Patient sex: M
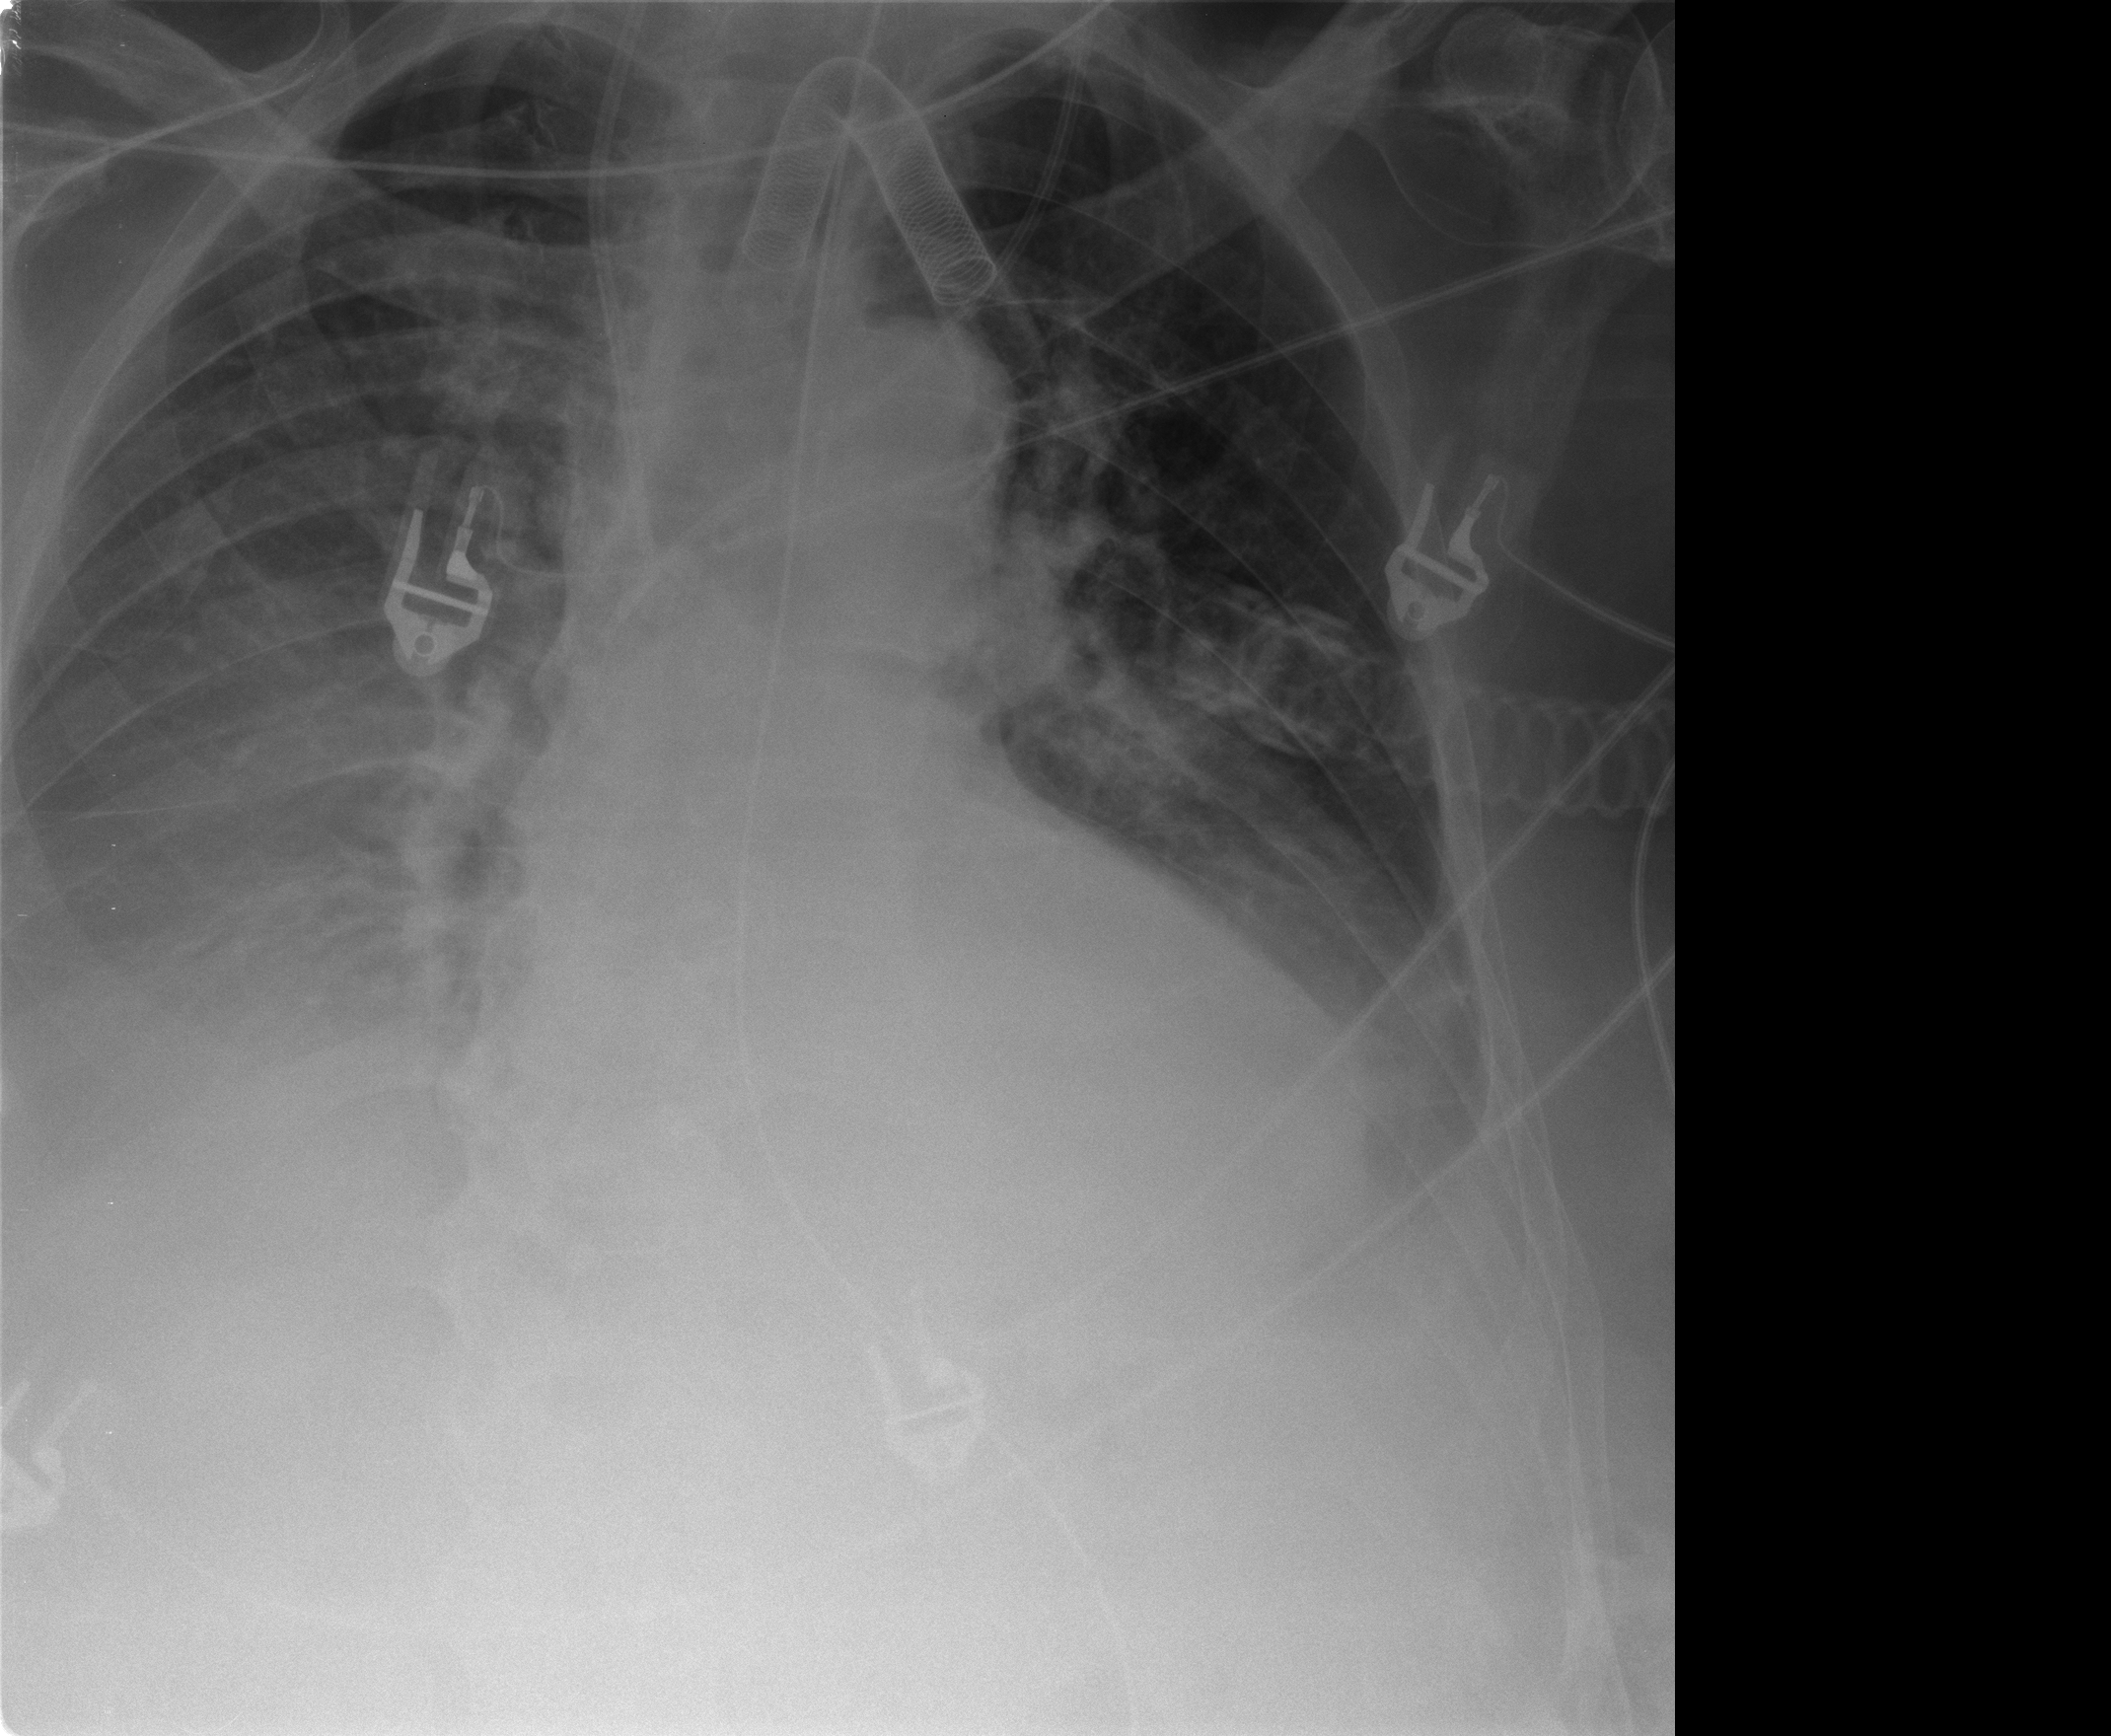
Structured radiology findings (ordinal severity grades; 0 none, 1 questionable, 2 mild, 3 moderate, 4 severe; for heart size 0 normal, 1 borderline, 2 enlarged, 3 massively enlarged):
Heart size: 2
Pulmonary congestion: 1
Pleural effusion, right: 2
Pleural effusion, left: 2
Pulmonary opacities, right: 0
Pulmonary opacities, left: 0
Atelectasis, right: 2
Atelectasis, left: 2